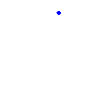
Particle: proton